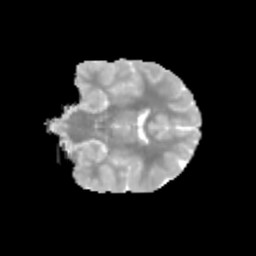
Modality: MD
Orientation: coronal
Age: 9
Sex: male
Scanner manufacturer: siemens
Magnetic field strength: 3 T
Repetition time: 3.8 s
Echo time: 0.07 s